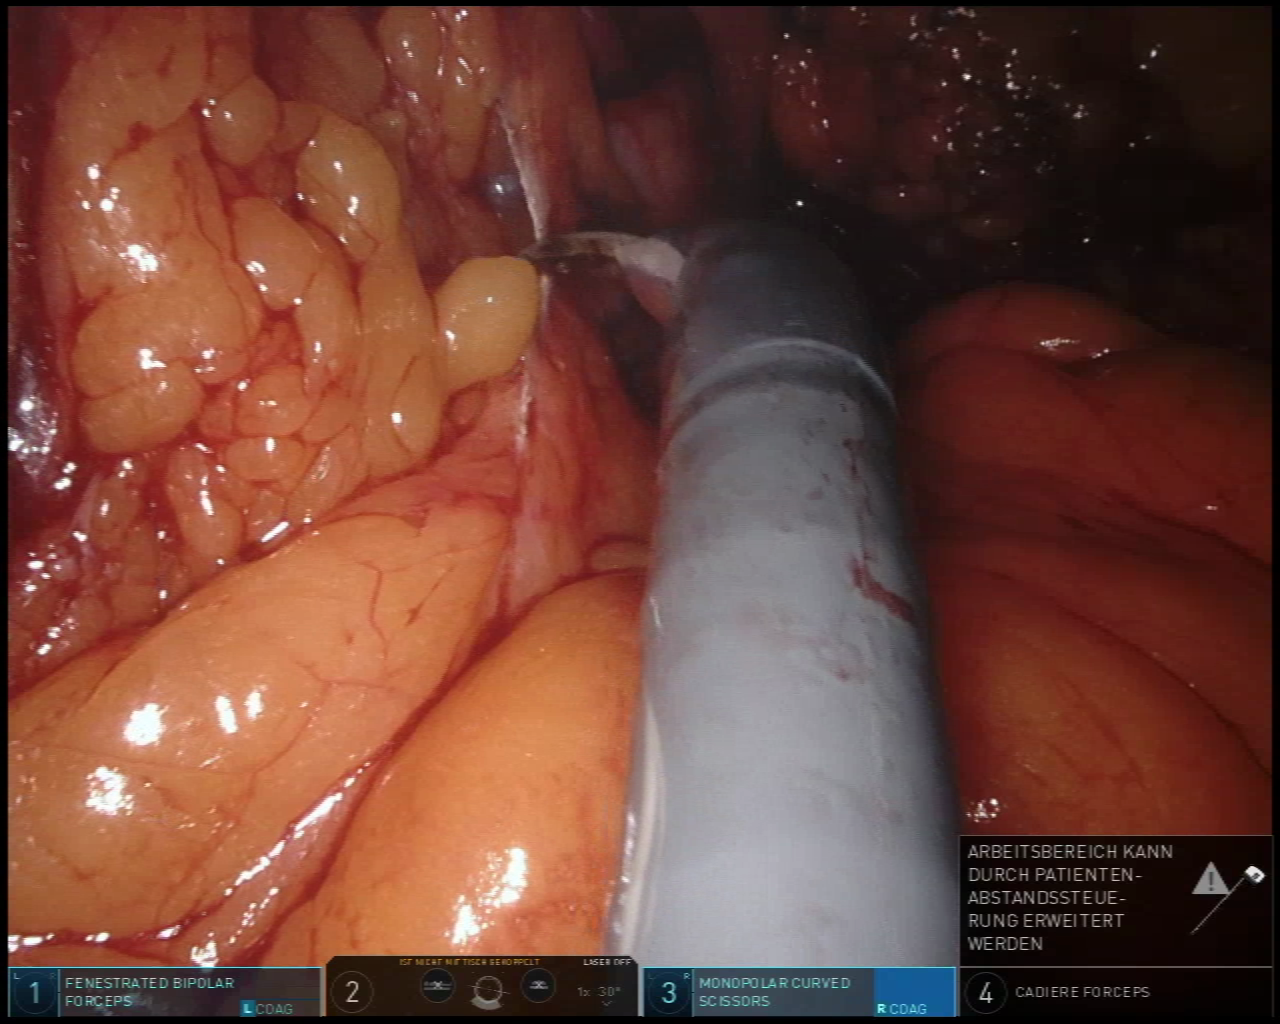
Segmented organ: stomach
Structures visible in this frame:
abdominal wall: no
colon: no
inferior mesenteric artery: no
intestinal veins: no
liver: no
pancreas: no
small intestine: no
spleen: no
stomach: yes
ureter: no
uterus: no
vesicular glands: no